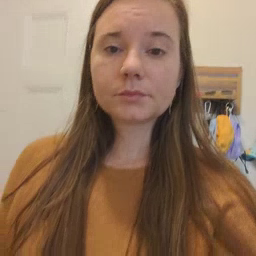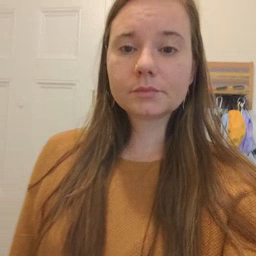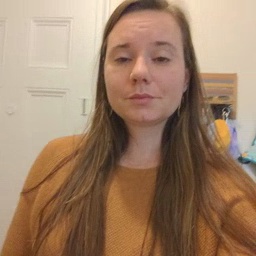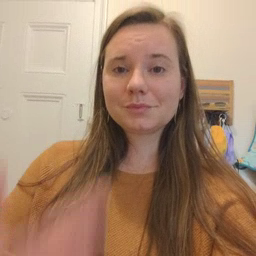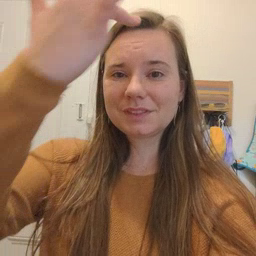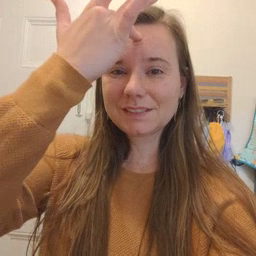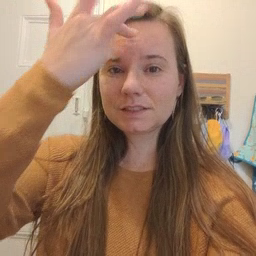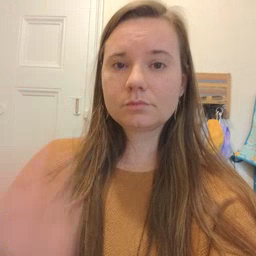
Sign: sick